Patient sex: M
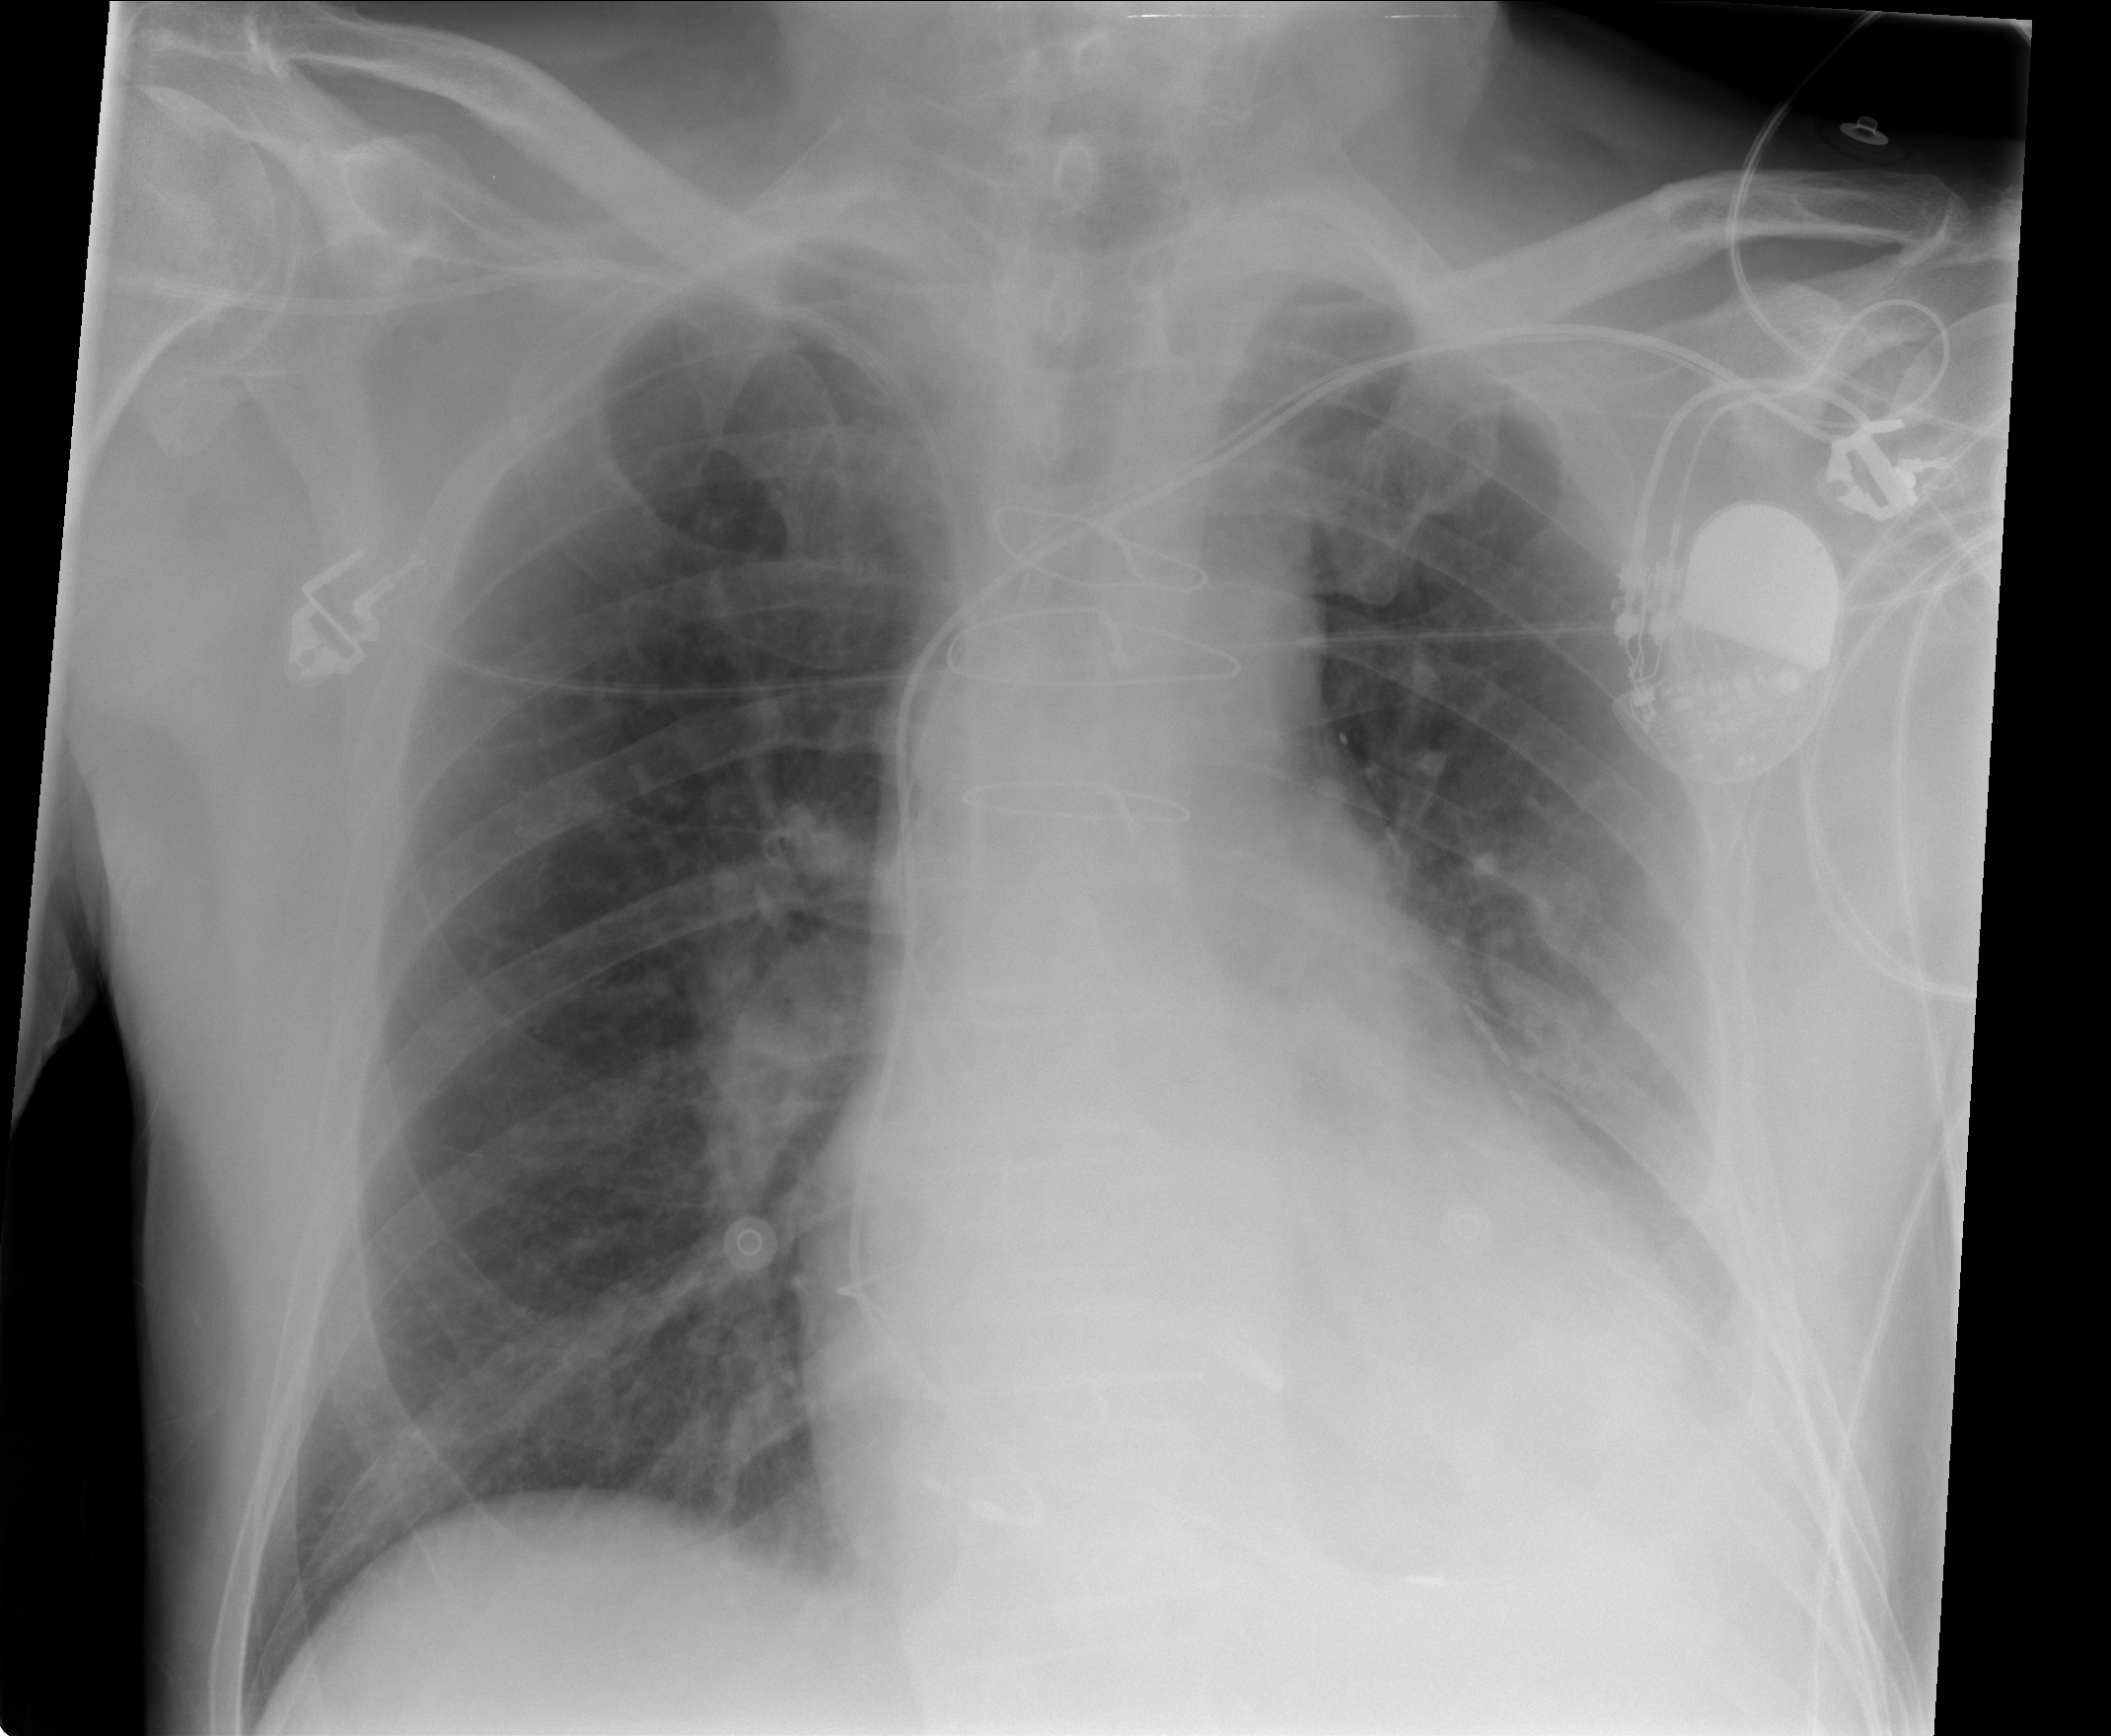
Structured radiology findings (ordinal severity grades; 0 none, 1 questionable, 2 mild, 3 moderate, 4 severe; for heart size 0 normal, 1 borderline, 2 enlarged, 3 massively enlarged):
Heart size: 2
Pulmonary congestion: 0
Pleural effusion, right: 0
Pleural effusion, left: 2
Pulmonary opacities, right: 0
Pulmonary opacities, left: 0
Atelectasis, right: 0
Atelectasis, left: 2